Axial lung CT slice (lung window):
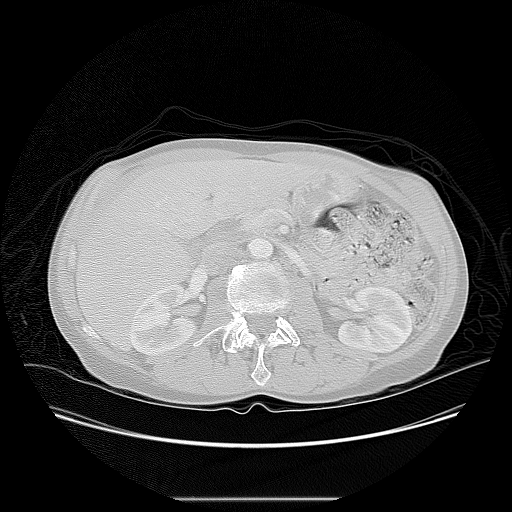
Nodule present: no